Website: lowes
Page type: delivery-shipping
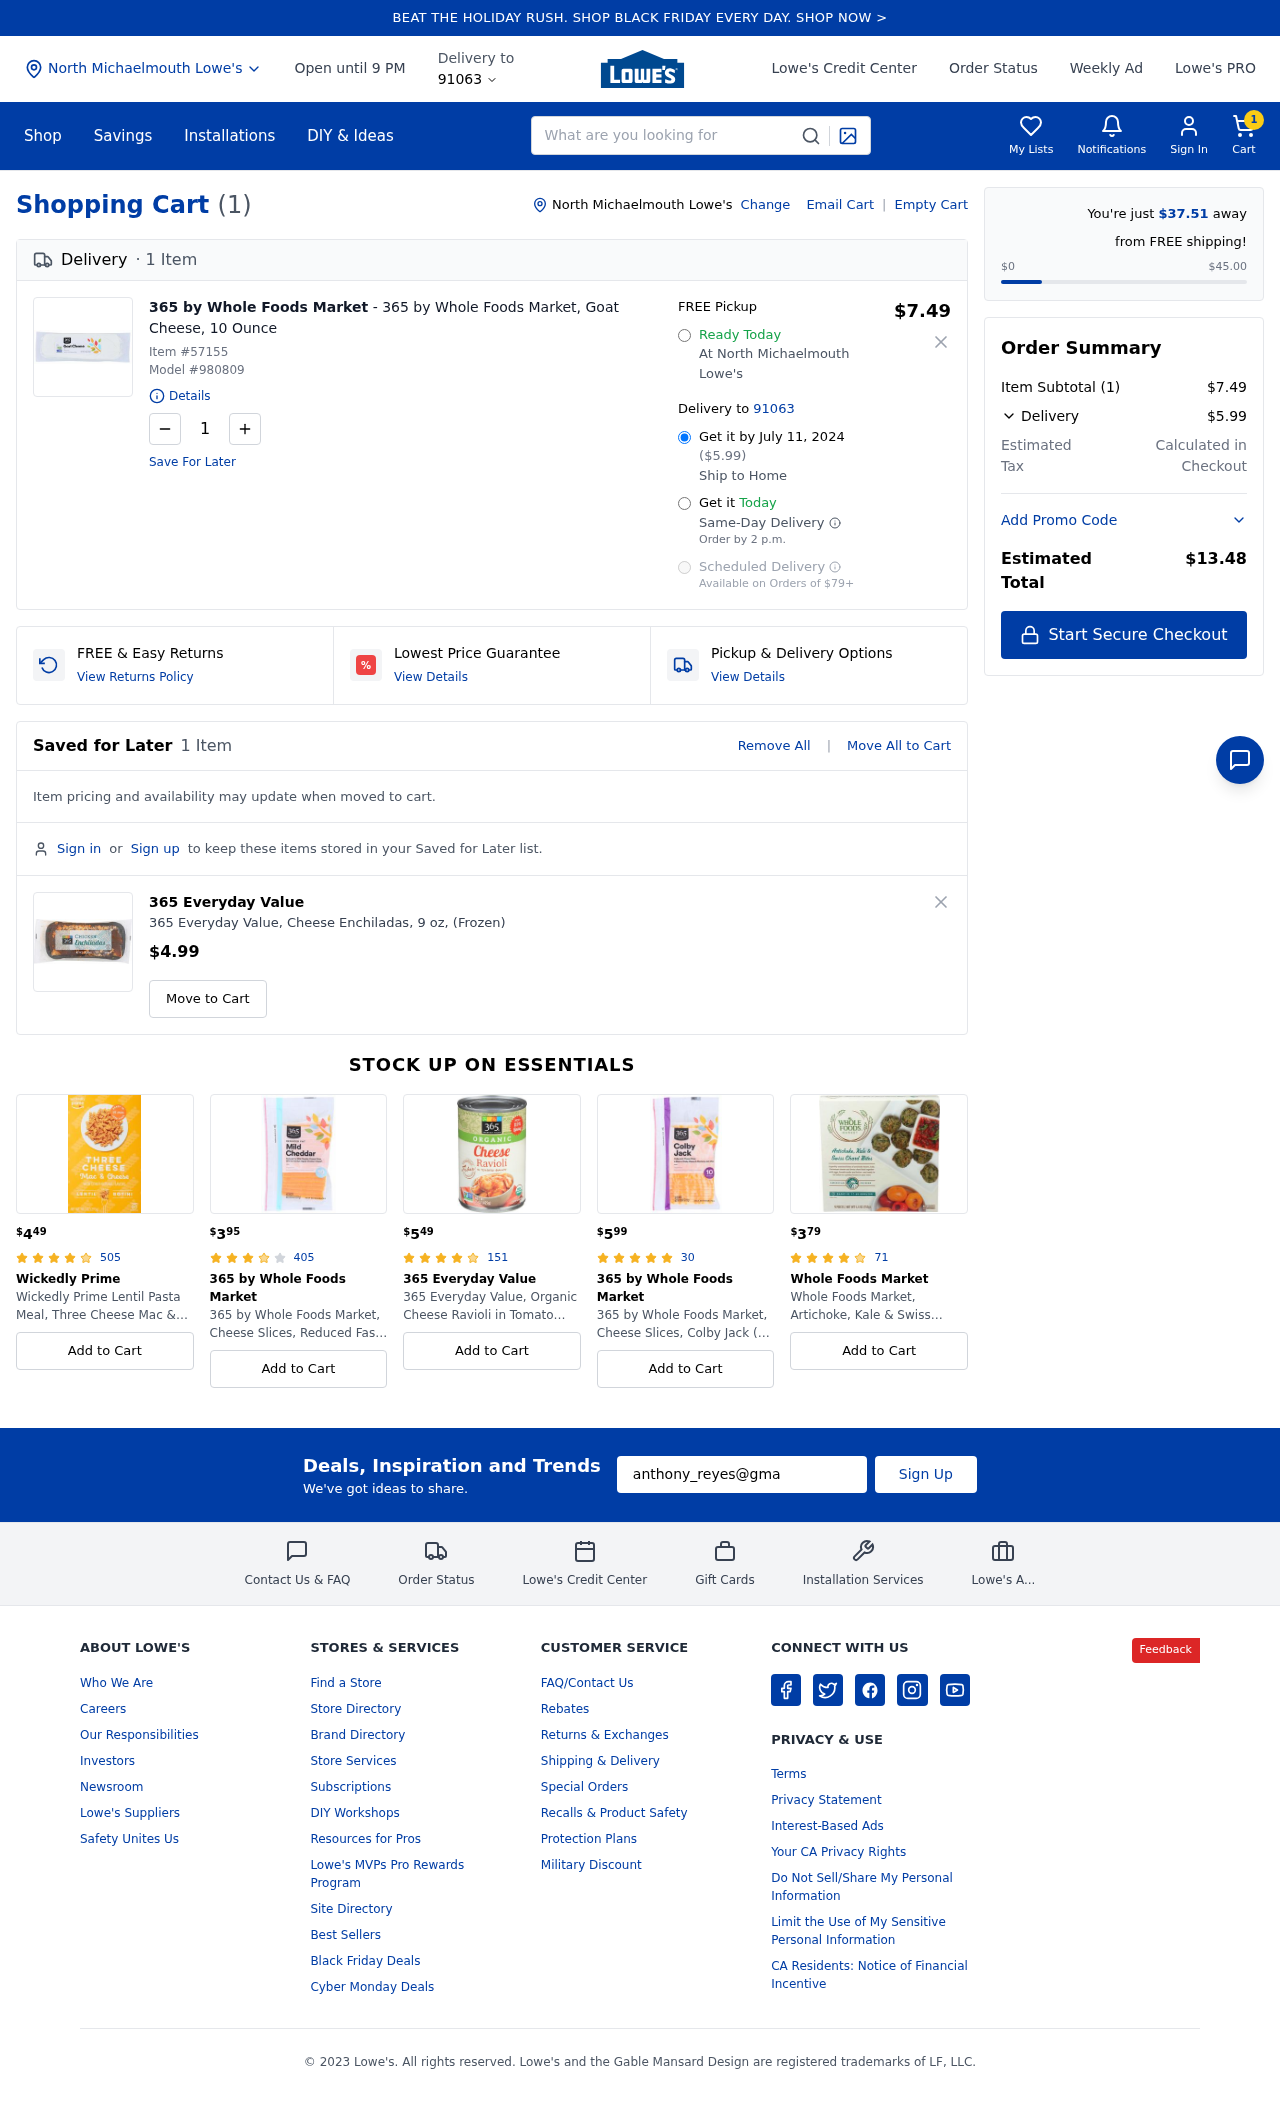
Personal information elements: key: PII_CITY
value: North Michaelmouth
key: PII_EMAIL
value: anthony_reyes@gmail.com
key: PII_POSTCODE
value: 91063
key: PII_CITY2
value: North Michaelmouth
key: PII_CITY3
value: North Michaelmouth
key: PII_POSTCODE_FULL
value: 91063
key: PII_POSTCODE_NUMERIC
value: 91063
Product elements: key: PRODUCT1_BRAND
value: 365 by Whole Foods Market
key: PRODUCT1_NAME
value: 365 by Whole Foods Market, Goat Cheese, 10 Ounce
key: PRODUCT1_PRICE
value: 7.49
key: PRODUCT1_QUANTITY
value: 1
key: PRODUCT2_BRAND
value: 365 Everyday Value
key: PRODUCT2_NAME
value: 365 Everyday Value, Cheese Enchiladas, 9 oz, (Frozen)
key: PRODUCT2_PRICE
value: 4.99
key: PRODUCT1_ITEM_NUMBER
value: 57155
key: PRODUCT1_MODEL_NUMBER
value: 980809
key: PRODUCT3_PRICE
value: $449
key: PRODUCT3_NUM_RATINGS
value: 505
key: PRODUCT3_BRAND
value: Wickedly Prime
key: PRODUCT3_NAME
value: Wickedly Prime Lentil Pasta Meal, Three Cheese Mac & Cheese, 10.3oz
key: PRODUCT4_PRICE
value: $395
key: PRODUCT4_NUM_RATINGS
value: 405
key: PRODUCT4_BRAND
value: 365 by Whole Foods Market
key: PRODUCT4_NAME
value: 365 by Whole Foods Market, Cheese Slices, Reduced Fast Mild Cheddar (10 Slices), 8 Ounce
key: PRODUCT5_PRICE
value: $549
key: PRODUCT5_NUM_RATINGS
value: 151
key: PRODUCT5_BRAND
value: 365 Everyday Value
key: PRODUCT5_NAME
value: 365 Everyday Value, Organic Cheese Ravioli in Tomato Sauce, 15 oz
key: PRODUCT6_PRICE
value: $599
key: PRODUCT6_NUM_RATINGS
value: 30
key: PRODUCT6_BRAND
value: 365 by Whole Foods Market
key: PRODUCT6_NAME
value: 365 by Whole Foods Market, Cheese Slices, Colby Jack (10 Slices), 8 Ounce
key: PRODUCT7_PRICE
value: $379
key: PRODUCT7_NUM_RATINGS
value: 71
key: PRODUCT7_BRAND
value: Whole Foods Market
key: PRODUCT7_NAME
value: Whole Foods Market, Artichoke, Kale & Swiss Chard Bites, 9 ct, (Frozen)
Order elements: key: ORDER_NUM_ITEMS
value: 1
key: ORDER_DELIVERY_DATE
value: July 11, 2024
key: ORDER_SHIPPING_COST
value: $5.99
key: AWAY_FROM_FREE_SHIPPING
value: $37.51
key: ORDER_SUBTOTAL
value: $7.49
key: ORDER_TOTAL
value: $13.48
Search elements: key: HEADER_SEARCH
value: What are you looking for